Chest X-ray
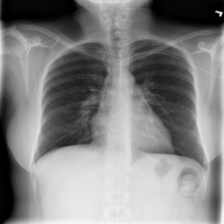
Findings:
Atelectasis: negative
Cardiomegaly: negative
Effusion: negative
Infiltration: negative
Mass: negative
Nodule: negative
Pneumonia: negative
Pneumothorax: negative
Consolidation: negative
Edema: negative
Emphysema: negative
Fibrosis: negative
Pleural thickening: negative
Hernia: negative